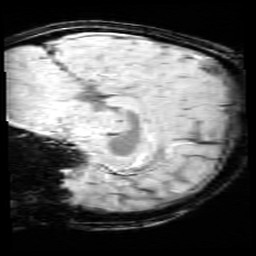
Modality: SWI
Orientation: sagittal
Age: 11
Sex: male
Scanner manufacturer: siemens
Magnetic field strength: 3 T
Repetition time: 0.027 s
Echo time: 0.02 s